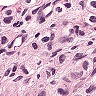
Metastatic tissue present: yes